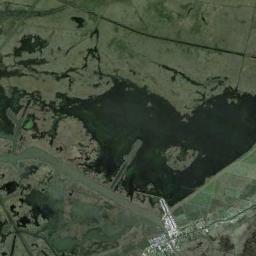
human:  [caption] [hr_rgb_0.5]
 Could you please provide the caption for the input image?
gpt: There is a large land mixed with green and brown in the river in a wetland .

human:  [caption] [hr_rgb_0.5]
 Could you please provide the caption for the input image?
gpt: The wetland consists of green plants and water .

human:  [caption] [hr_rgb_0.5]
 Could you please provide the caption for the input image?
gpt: Half of this wetland is flooded .

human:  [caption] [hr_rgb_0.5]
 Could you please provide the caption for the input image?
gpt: There are many different shapes of water around the wetlands .

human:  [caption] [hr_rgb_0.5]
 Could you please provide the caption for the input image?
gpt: There are some buildings beside the wetland .